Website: macys
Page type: customer-info-address
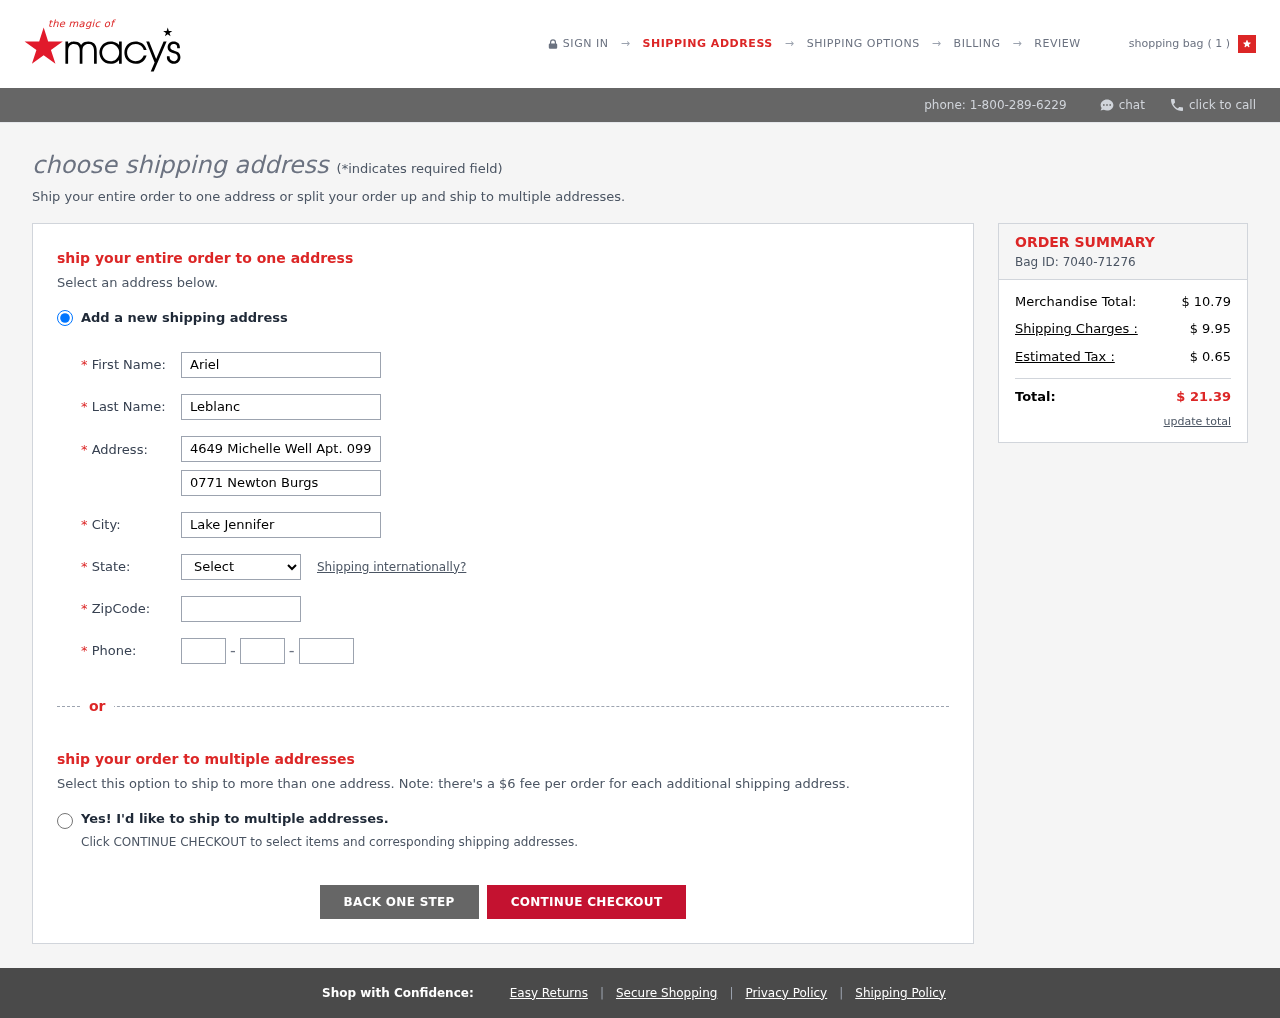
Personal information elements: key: PII_CITY
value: Lake Jennifer
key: PII_FIRSTNAME
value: Ariel
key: PII_LASTNAME
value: Leblanc
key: PII_PHONE_AREA
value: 648
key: PII_PHONE_PREFIX
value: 968
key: PII_PHONE_SUFFIX
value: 7932
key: PII_POSTCODE
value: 13182
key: PII_STATE_ABBR
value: IN
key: PII_STREET
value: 4649 Michelle Well Apt. 099
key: PII_STREET2
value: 0771 Newton Burgs
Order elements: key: ORDER_NUM_ITEMS
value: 1
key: ORDER_ID
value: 7040-71276
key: ORDER_SUBTOTAL
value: $ 10.79
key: ORDER_SHIPPING_COST
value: $ 9.95
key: ORDER_TAX
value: $ 0.65
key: ORDER_TOTAL
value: $ 21.39